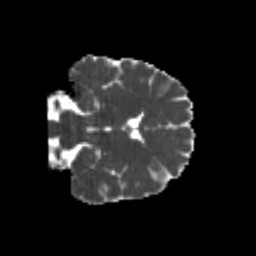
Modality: MD
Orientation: coronal
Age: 21
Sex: female
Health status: healthy
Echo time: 0.074 s